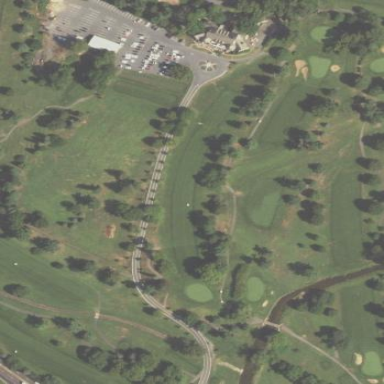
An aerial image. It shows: Grassy area used as driving range for golf.